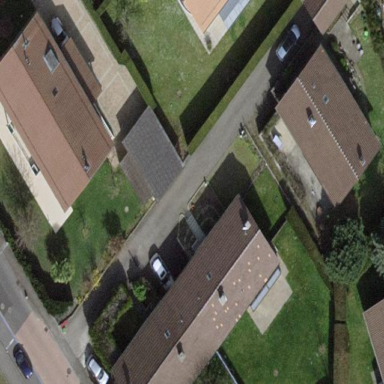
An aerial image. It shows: Garden enclosed by fence.